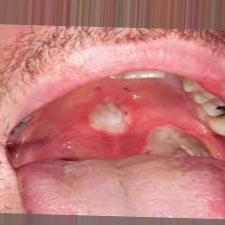
Condition: Mouth Ulcer